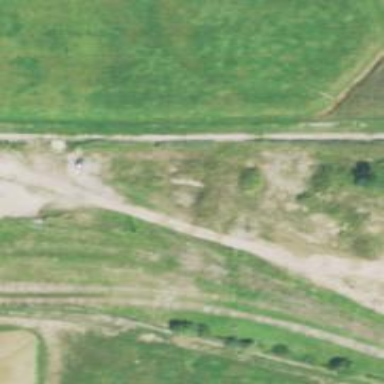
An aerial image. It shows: Disused railway spur.